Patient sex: F
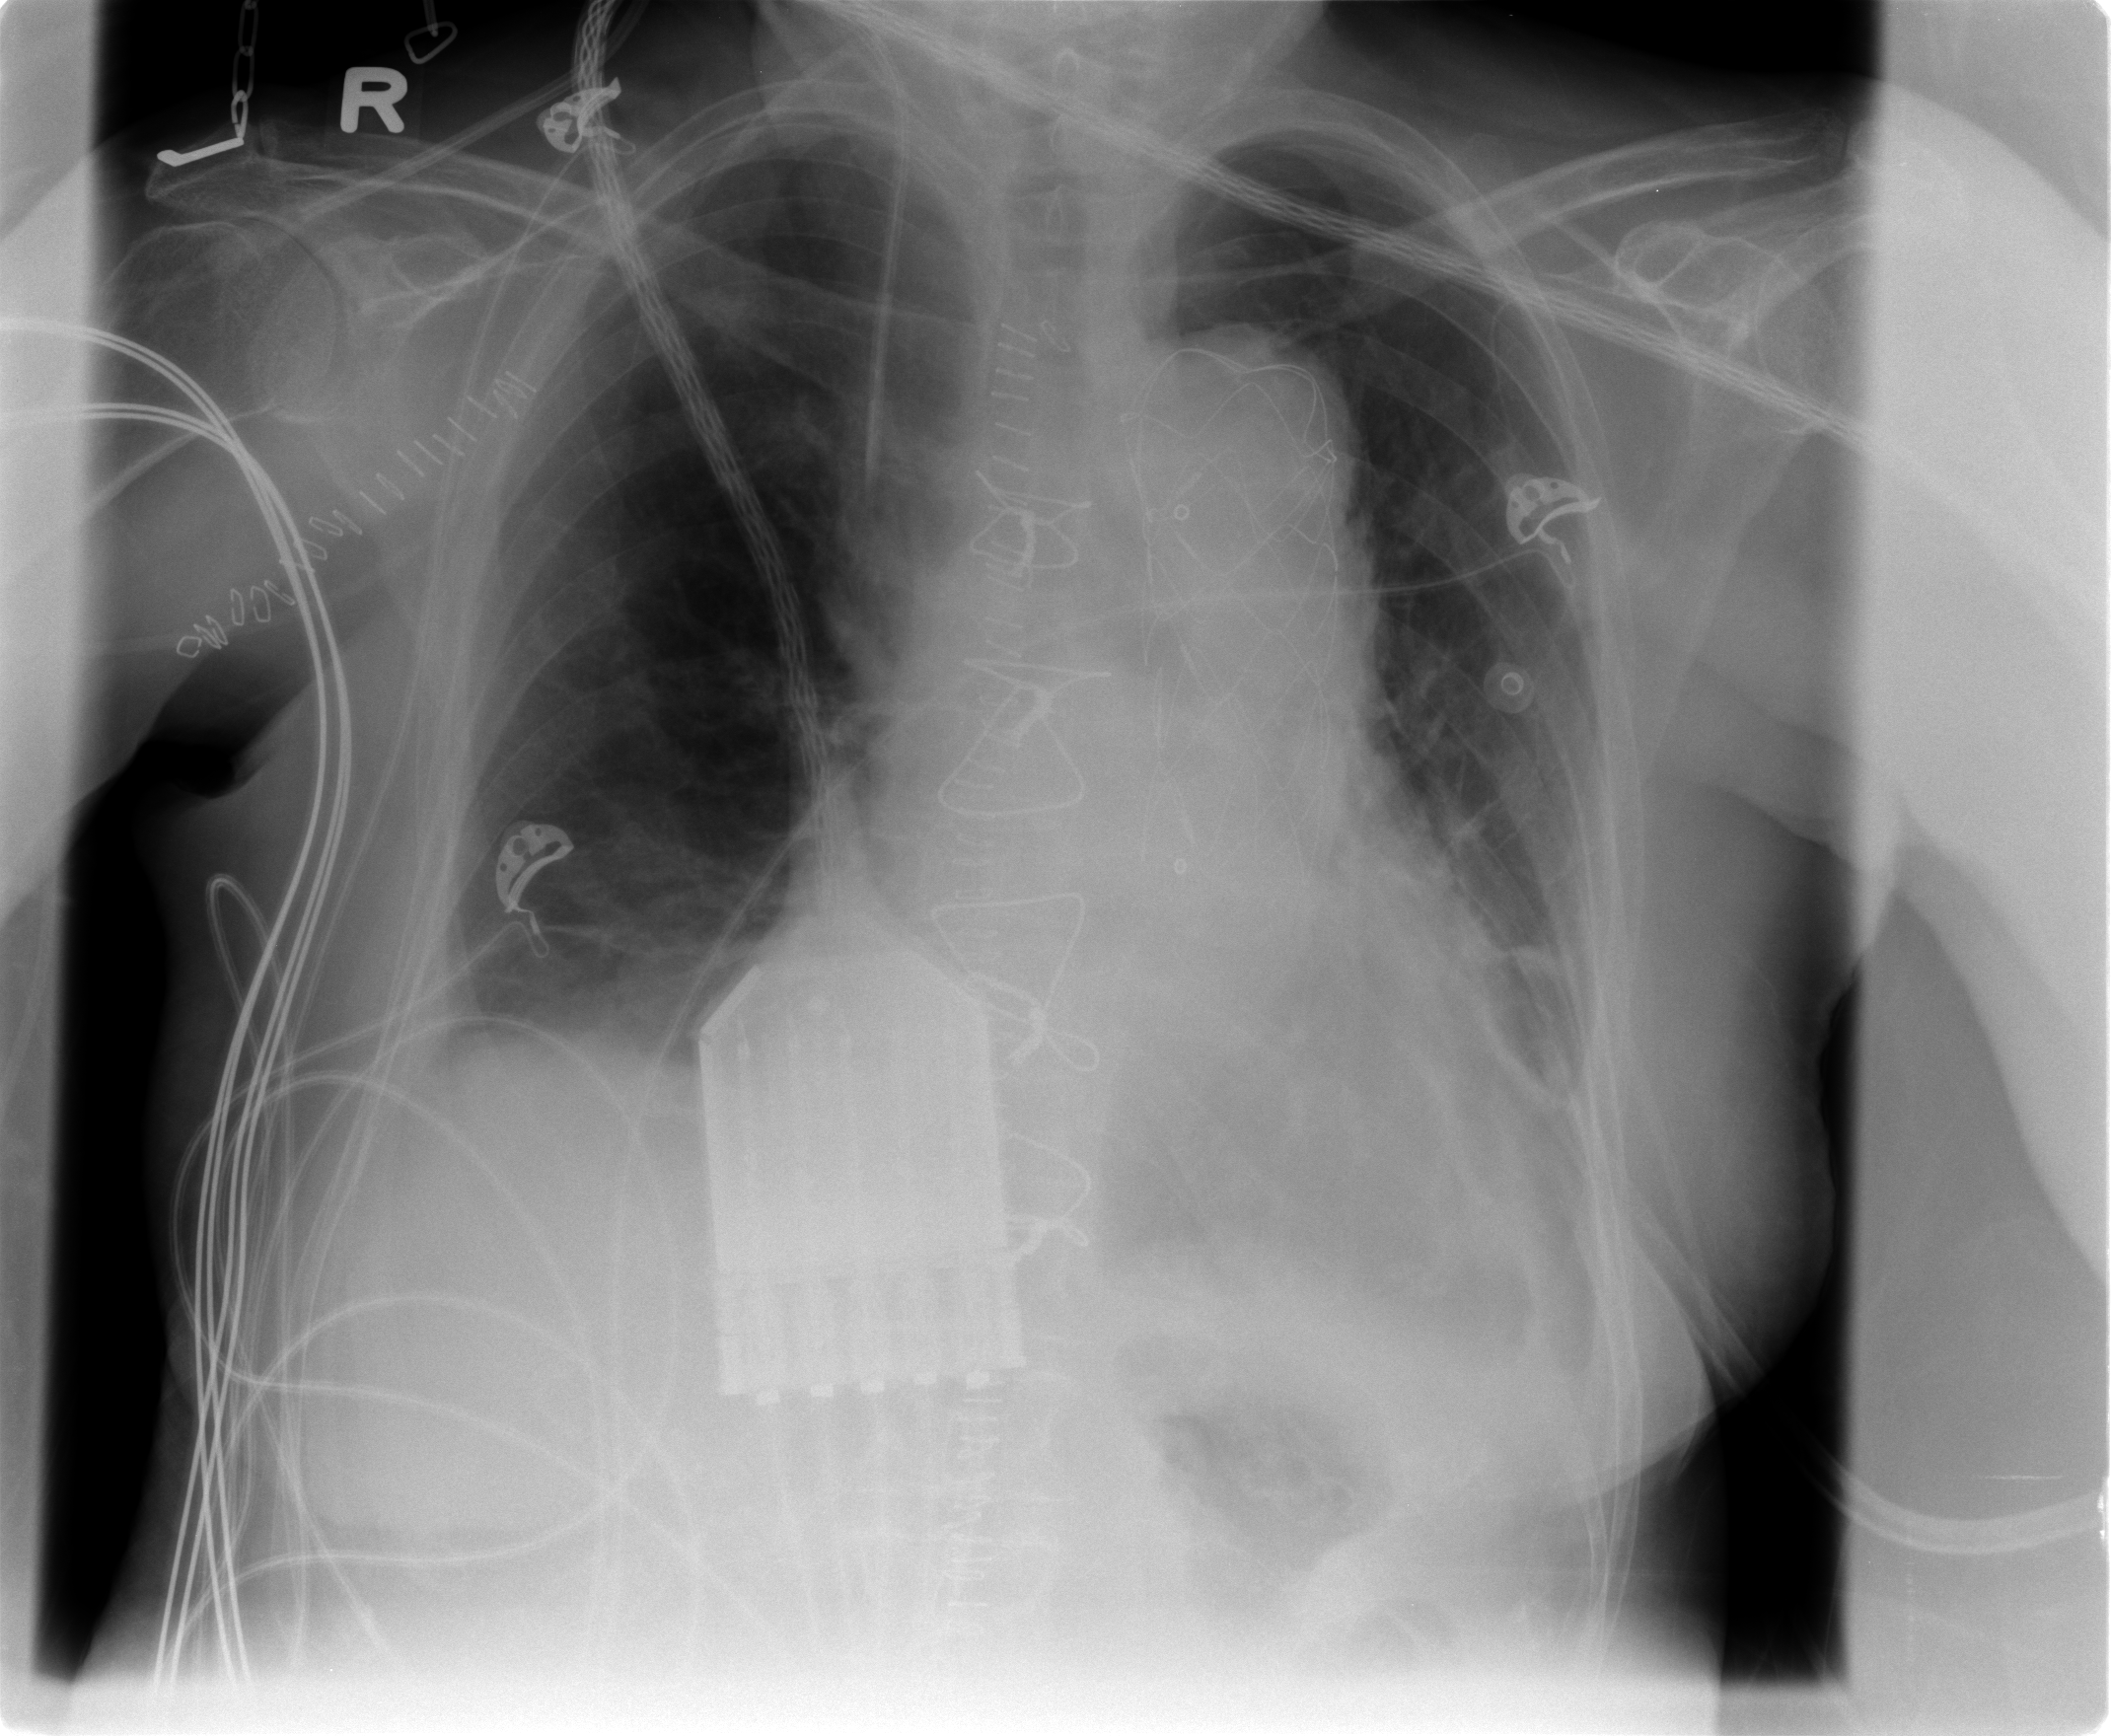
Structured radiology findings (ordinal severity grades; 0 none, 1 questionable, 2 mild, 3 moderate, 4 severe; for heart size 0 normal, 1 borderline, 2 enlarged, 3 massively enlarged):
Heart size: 2
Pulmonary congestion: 1
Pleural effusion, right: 1
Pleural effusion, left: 1
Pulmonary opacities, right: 0
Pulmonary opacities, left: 0
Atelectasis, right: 1
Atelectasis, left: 2